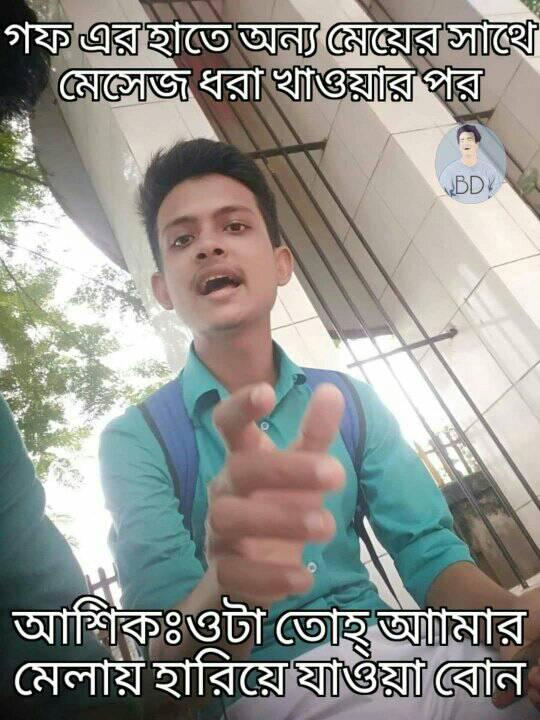
Caption: গফ এর হাতে অন্য মেয়ের সাথে মেসেজ ধরা খাওয়ার পর     আশিকঃ ওটা তোহ আমার মেলায় হারিয়ে যাওয়া বোন
Label: non-hate